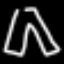
Label: pants